Question: In Native IOS Message App, In Adding contact from Address Book, there is one 'UITextField' (might be) which will show added contacts as 'TagList'. How can we create this? i mean, How to add Taglists in 'UITextField'? A screenshot below may give an idea abou my question.

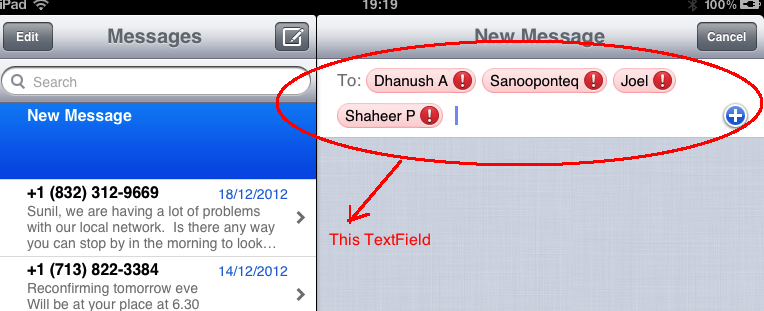
Answer: Here is a couple of ready solutions on cocoa controls
<URL>